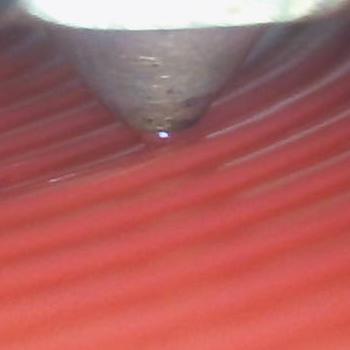
Flow rate: 178%